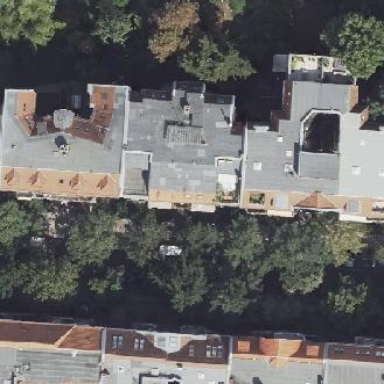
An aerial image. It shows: Image showing building with apartments.